I will show an image sequence of human cooking. I have annotated the images with numbered circles. Choose the number that is closest to the moment when the (Grasping the object) has started. You are a five-time world champion in this game. Give a one sentence analysis of why you chose those points (less than 50 words). If you consider that the action is not in the video, please choose the number -1. Provide your answer at the end in a json file of this format: {"points": []}
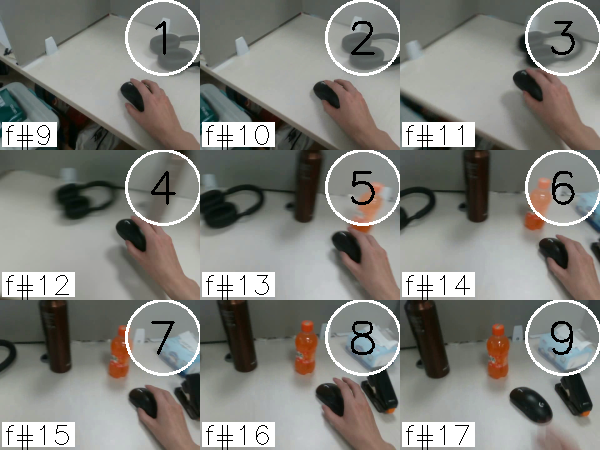
Frame 2 shows the clearest moment of hand-object contact.
{"points": [2]}